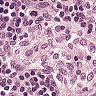
Metastatic tissue present: no